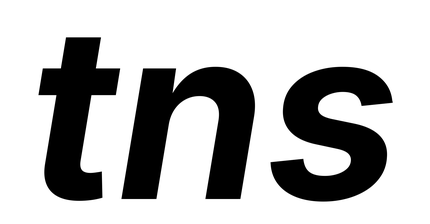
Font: Inter-Italic_Bold_Italic